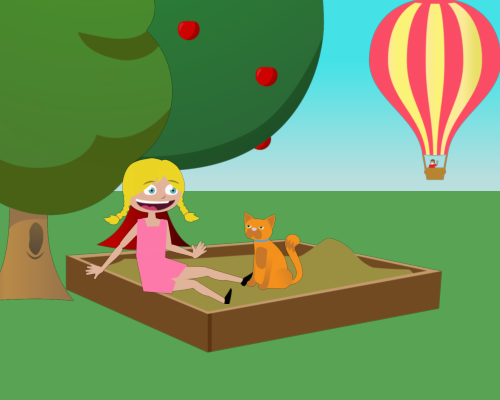
A big hot air balloon is on the right side, touching the right and top edges. Two large trees are on the left, one is an apple tree. A spacious sandbox is at the base of the apple tree. A mound is on the right side of the sandbox, with a large cat sitting in front, facing left. A cheerful girl is sitting on the left side of the sandbox, smiling and facing left.